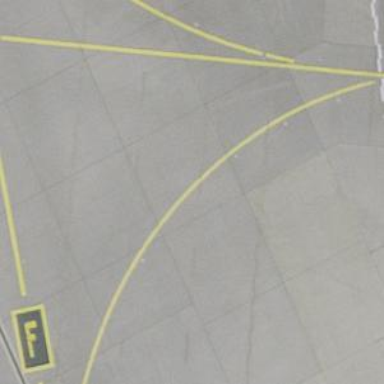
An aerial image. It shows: Image of taxiway at airport.